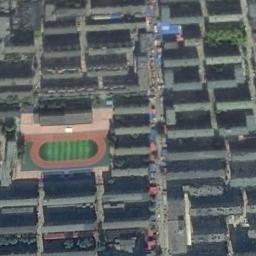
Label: ground_track_field